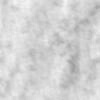
Label: no_change